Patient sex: M
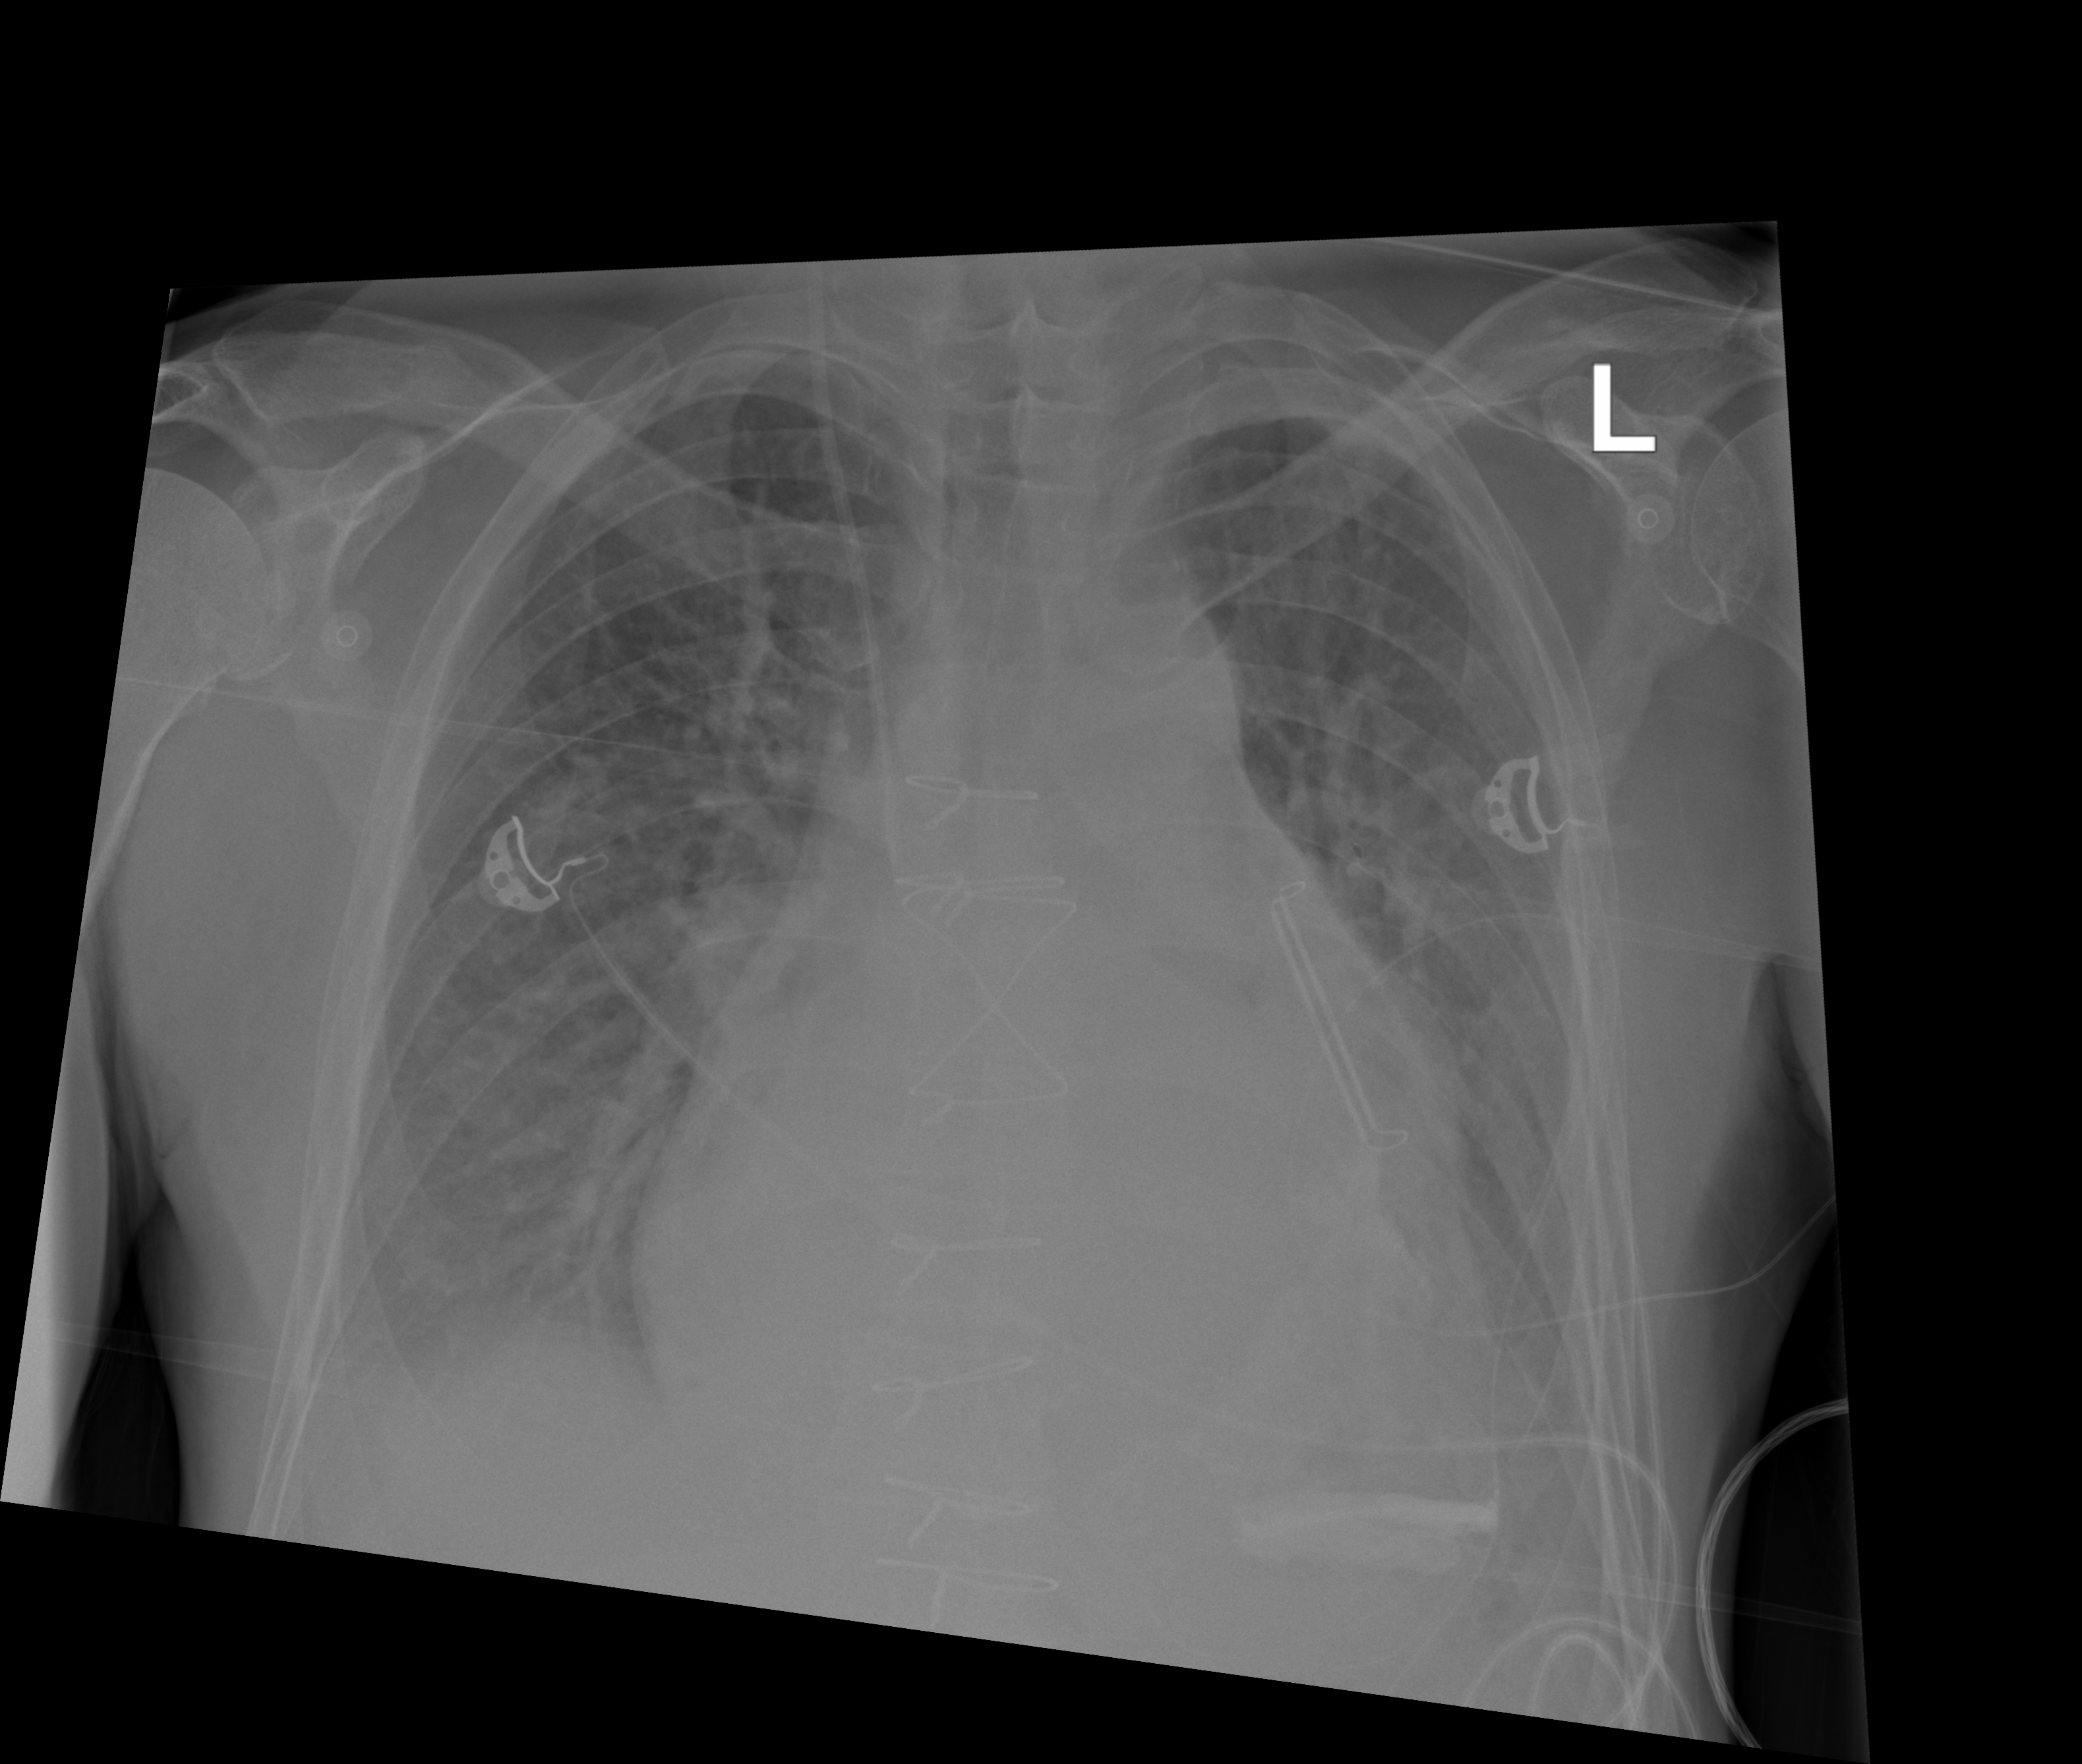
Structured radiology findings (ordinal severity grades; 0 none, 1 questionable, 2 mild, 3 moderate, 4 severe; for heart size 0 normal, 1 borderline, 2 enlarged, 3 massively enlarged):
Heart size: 2
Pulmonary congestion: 3
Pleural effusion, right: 3
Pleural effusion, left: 3
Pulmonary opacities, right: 3
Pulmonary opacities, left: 3
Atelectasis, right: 3
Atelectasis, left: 3